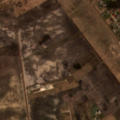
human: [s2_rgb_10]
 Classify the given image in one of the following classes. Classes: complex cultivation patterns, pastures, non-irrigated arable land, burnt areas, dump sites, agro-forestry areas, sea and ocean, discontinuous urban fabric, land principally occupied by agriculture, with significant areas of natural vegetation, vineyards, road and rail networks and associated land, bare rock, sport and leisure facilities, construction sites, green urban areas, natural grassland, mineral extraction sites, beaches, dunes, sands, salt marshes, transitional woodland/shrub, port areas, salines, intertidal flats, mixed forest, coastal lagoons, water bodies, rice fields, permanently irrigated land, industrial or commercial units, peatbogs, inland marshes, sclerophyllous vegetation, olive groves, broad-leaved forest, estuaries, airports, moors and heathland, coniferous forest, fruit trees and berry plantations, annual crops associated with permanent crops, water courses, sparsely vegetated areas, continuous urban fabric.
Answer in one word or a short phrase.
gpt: non-irrigated arable land, pastures, complex cultivation patterns